Field crop: tomato
Growth stage: 1
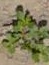
Species: portulaca